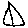
Label: triangle